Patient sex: F
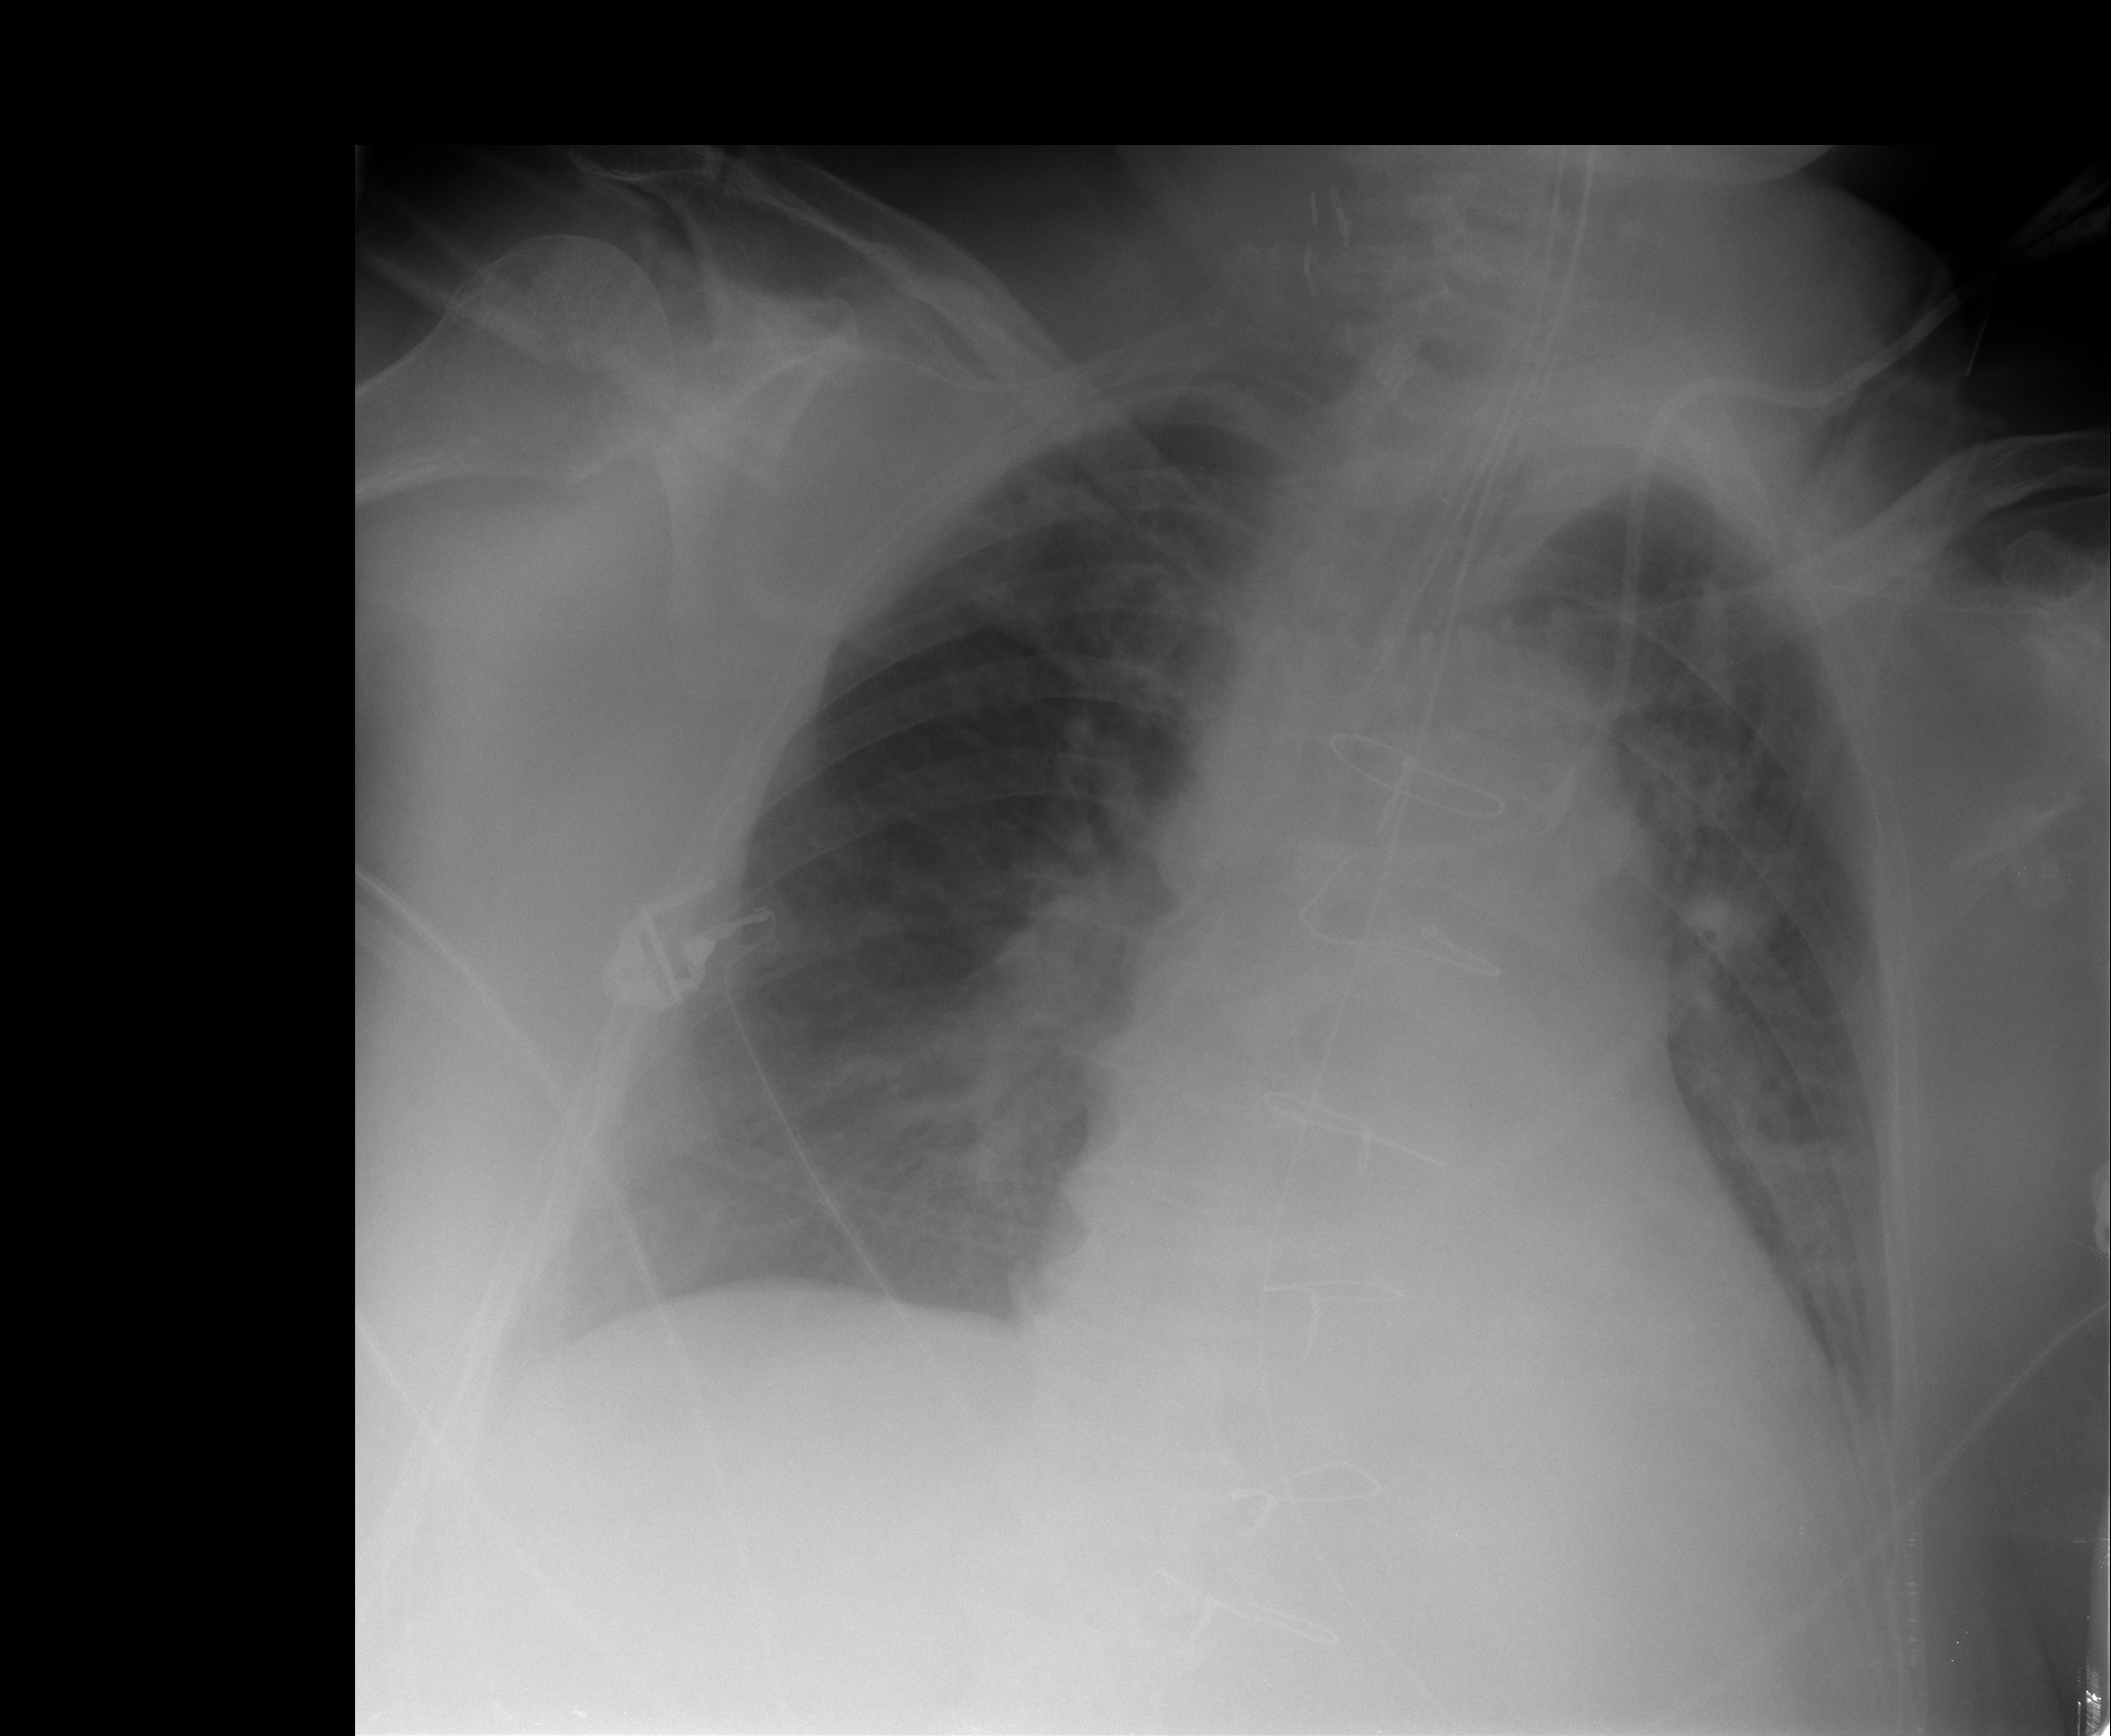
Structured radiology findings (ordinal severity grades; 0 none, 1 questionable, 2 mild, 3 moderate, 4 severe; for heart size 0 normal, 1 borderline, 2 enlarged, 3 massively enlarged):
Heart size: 2
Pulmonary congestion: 1
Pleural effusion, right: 0
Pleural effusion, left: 1
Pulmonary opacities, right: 1
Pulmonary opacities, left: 1
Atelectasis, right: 0
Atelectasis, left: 0